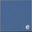
Piece: xx